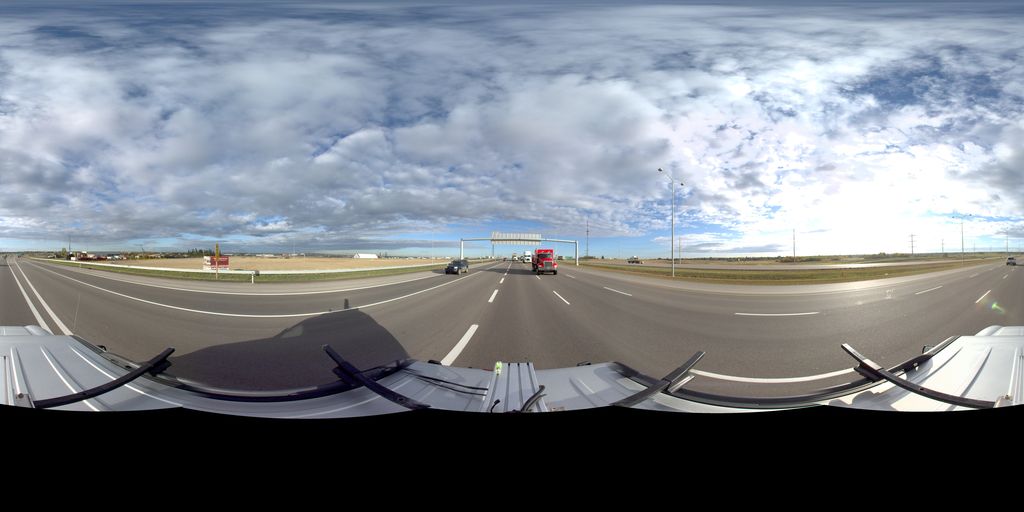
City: edmonton